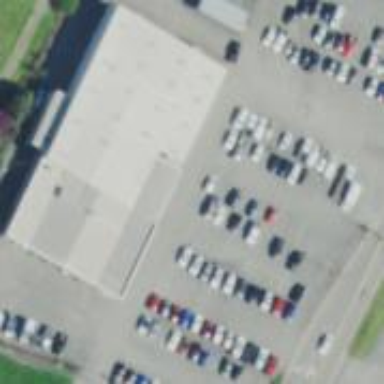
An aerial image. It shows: Building housing car shop.